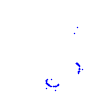
Particle: proton